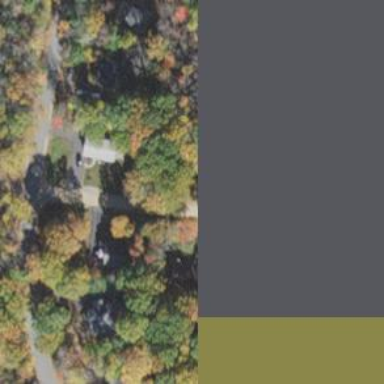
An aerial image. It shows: Driveway.